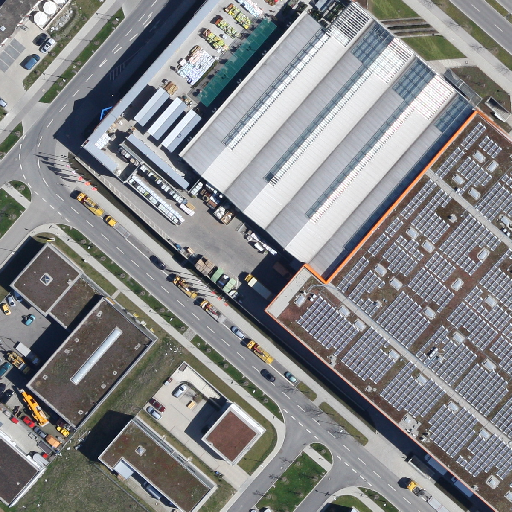
Referring expression: truck